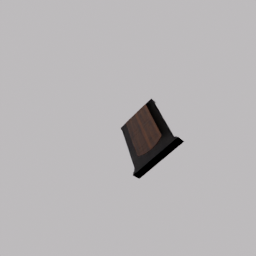
Label: architecture